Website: walmart
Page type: billing-address
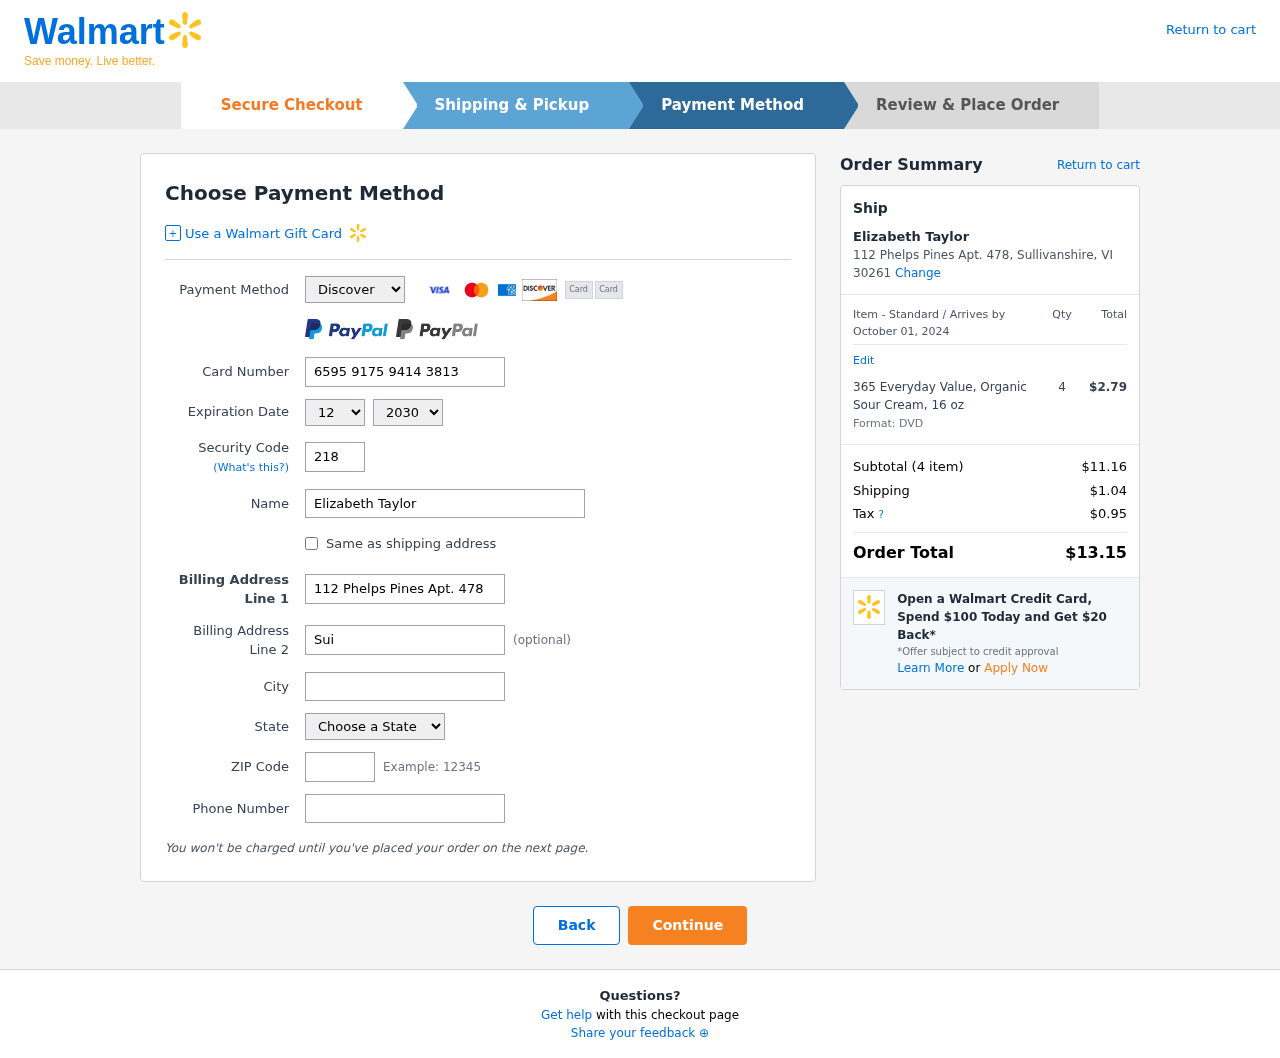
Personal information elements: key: PII_CARD_CVV
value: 218
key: PII_CARD_EXPIRY_MONTH
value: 12
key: PII_CARD_EXPIRY_YEAR
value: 30
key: PII_CARD_NUMBER
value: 6595 9175 9414 3813
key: PII_CARD_TYPE
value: Discover
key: PII_CITY
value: Sullivanshire
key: PII_CITY_STATE_ZIP
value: Sullivanshire, VI 30261
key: PII_FULLNAME
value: Elizabeth Taylor
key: PII_PHONE
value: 5002699702
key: PII_POSTCODE
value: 30261
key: PII_STATE
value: VI
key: PII_STREET
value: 112 Phelps Pines Apt. 478
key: PII_STREET2
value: Suite 226
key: PII_FULLNAME2
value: Elizabeth Taylor
Product elements: key: PRODUCT1_NAME
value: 365 Everyday Value, Organic Sour Cream, 16 oz
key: PRODUCT1_PRICE
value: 2.79
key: PRODUCT1_QUANTITY
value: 4
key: PRODUCT1_DESC
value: Format: DVD
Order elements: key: ORDER_DELIVERY_DATE
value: October 01, 2024
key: ORDER_NUM_ITEMS
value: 4
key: ORDER_SUBTOTAL
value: $11.16
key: ORDER_SHIPPING_COST
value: $1.04
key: ORDER_TAX
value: $0.95
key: ORDER_TOTAL
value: $13.15